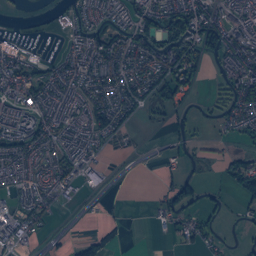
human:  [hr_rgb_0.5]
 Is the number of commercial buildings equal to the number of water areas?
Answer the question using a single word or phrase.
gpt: no

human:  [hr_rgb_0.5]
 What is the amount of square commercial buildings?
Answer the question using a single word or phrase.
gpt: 0

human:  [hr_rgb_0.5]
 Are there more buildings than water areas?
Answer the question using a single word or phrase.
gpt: yes

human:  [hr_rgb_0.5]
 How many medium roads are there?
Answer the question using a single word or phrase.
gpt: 0

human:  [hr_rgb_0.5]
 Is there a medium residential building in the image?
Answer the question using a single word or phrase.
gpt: yes

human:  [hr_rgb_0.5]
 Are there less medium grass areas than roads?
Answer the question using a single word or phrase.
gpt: yes

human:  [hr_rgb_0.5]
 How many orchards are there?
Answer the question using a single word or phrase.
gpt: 11

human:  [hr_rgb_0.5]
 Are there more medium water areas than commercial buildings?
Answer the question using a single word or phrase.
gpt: no

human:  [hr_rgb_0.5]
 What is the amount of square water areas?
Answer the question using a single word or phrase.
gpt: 1

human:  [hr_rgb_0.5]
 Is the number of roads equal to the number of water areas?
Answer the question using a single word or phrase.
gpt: no

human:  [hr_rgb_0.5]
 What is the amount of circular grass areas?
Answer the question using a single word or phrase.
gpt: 3

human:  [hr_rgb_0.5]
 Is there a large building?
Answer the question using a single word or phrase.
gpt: yes

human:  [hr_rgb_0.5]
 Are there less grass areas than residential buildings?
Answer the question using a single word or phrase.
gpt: yes

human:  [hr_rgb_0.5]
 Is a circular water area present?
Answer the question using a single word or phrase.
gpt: yes

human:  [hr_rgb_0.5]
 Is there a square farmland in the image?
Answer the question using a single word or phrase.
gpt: no

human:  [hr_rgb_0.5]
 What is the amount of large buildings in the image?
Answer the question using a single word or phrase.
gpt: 3

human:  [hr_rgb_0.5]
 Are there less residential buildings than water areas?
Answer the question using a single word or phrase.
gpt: no

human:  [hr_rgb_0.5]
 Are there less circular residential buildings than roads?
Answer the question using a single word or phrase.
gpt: yes

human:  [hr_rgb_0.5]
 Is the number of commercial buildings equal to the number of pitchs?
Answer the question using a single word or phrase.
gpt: no

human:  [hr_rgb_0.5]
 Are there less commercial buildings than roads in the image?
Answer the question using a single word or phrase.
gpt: yes

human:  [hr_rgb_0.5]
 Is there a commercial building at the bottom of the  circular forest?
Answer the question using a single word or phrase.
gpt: yes

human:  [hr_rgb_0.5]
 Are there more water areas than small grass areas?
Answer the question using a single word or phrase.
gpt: no

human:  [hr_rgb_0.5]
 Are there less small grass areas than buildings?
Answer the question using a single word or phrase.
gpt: yes

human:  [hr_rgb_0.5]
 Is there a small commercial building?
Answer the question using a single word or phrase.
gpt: yes

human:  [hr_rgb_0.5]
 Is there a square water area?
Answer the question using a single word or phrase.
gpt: yes

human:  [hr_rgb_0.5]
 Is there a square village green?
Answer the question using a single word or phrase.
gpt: no

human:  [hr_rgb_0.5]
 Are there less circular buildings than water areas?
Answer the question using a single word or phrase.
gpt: yes

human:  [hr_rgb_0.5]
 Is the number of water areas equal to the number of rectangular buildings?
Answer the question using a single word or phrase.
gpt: no

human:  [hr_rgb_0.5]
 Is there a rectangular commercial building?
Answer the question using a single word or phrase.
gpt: yes

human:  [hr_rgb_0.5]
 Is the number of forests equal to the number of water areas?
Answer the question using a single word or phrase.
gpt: no

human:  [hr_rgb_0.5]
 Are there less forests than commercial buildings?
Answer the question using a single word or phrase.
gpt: no

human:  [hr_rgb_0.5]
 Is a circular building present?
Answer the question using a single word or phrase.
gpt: yes

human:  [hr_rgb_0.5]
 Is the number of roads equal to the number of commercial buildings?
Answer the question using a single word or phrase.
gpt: no

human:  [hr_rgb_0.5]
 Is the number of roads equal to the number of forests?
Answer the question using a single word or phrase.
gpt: no

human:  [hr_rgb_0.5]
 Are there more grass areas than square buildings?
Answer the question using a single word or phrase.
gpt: yes

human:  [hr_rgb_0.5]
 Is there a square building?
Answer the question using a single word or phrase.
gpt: yes